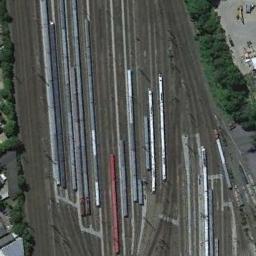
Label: railway